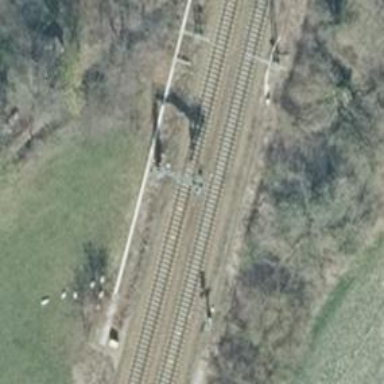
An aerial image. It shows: Railway signal with block marker.